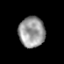
Tissue: prostate
Cell type: T cells
Senescence score: 0.346
Nuclear area (px): 780
Mean DAPI intensity: 153.617